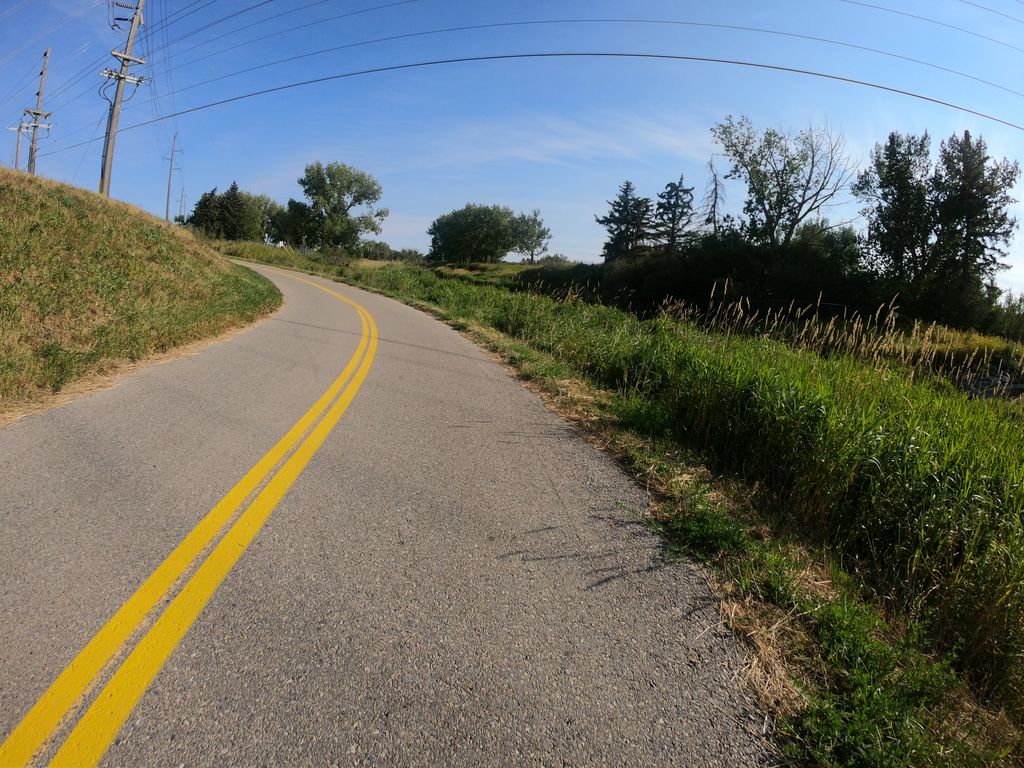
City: calgary